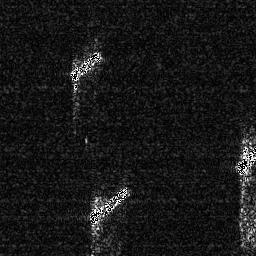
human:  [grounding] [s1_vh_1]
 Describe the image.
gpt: In the satellite image, there is  <ref>1 medium ship </ref> <box>[[25, 18, 40, 35, 0]]</box> located at top,  <ref>1 large ship </ref> <box>[[33, 71, 51, 88, 0]]</box> located at bottom,  <ref>1 medium ship </ref> <box>[[90, 55, 99, 68, 0]]</box> located at right.